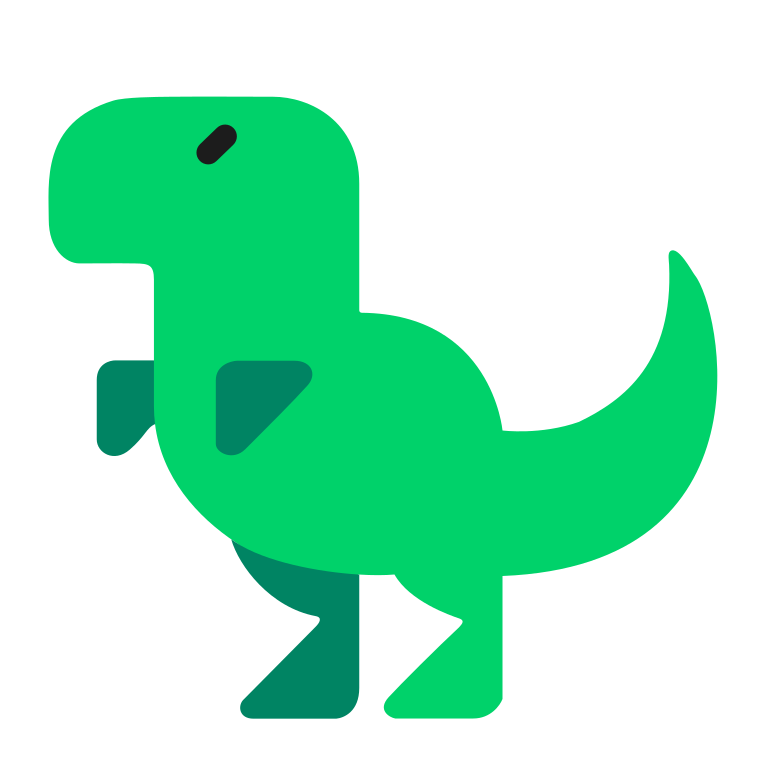
t rex flat